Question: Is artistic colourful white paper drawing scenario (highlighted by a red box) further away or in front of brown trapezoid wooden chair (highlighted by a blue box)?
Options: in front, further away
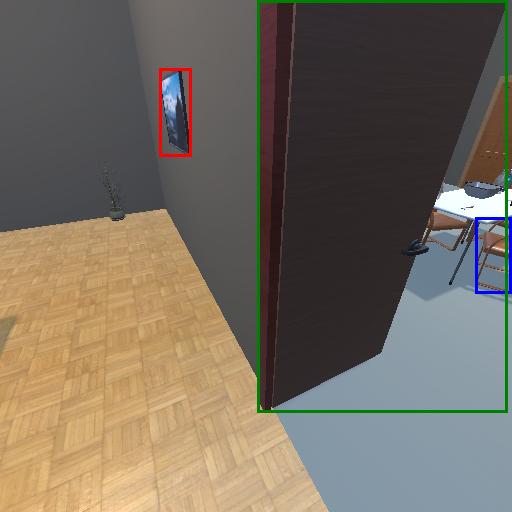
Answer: in front